Question: My app is crashing for some reason after pressing a tableView cell. It doesn't crash the first time but it crashes after couple of time navigating through the table.
Here is my console:

After doing some debugging, if I removed this line of code, it doesn't crash.
'''
[[NSTimeZone localTimeZone] secondsFromGMT] / 30
'''
Here is my viewDidLoad for DetailViewController:
'''
titleLabel.text = [newsArticle objectForKey:@"Series"];
timeLabel.text = [newsArticle objectForKey:@"Duration"];
guestsLabel.text = [newsArticle objectForKey:@"Guests"];
descTextView.text = [newsArticle objectForKey:@"Content"];
'''
"newsArticle" is: NSDictionary variable.
Any ideas why is this happening? Any advice will be appreciated :)
Thanks
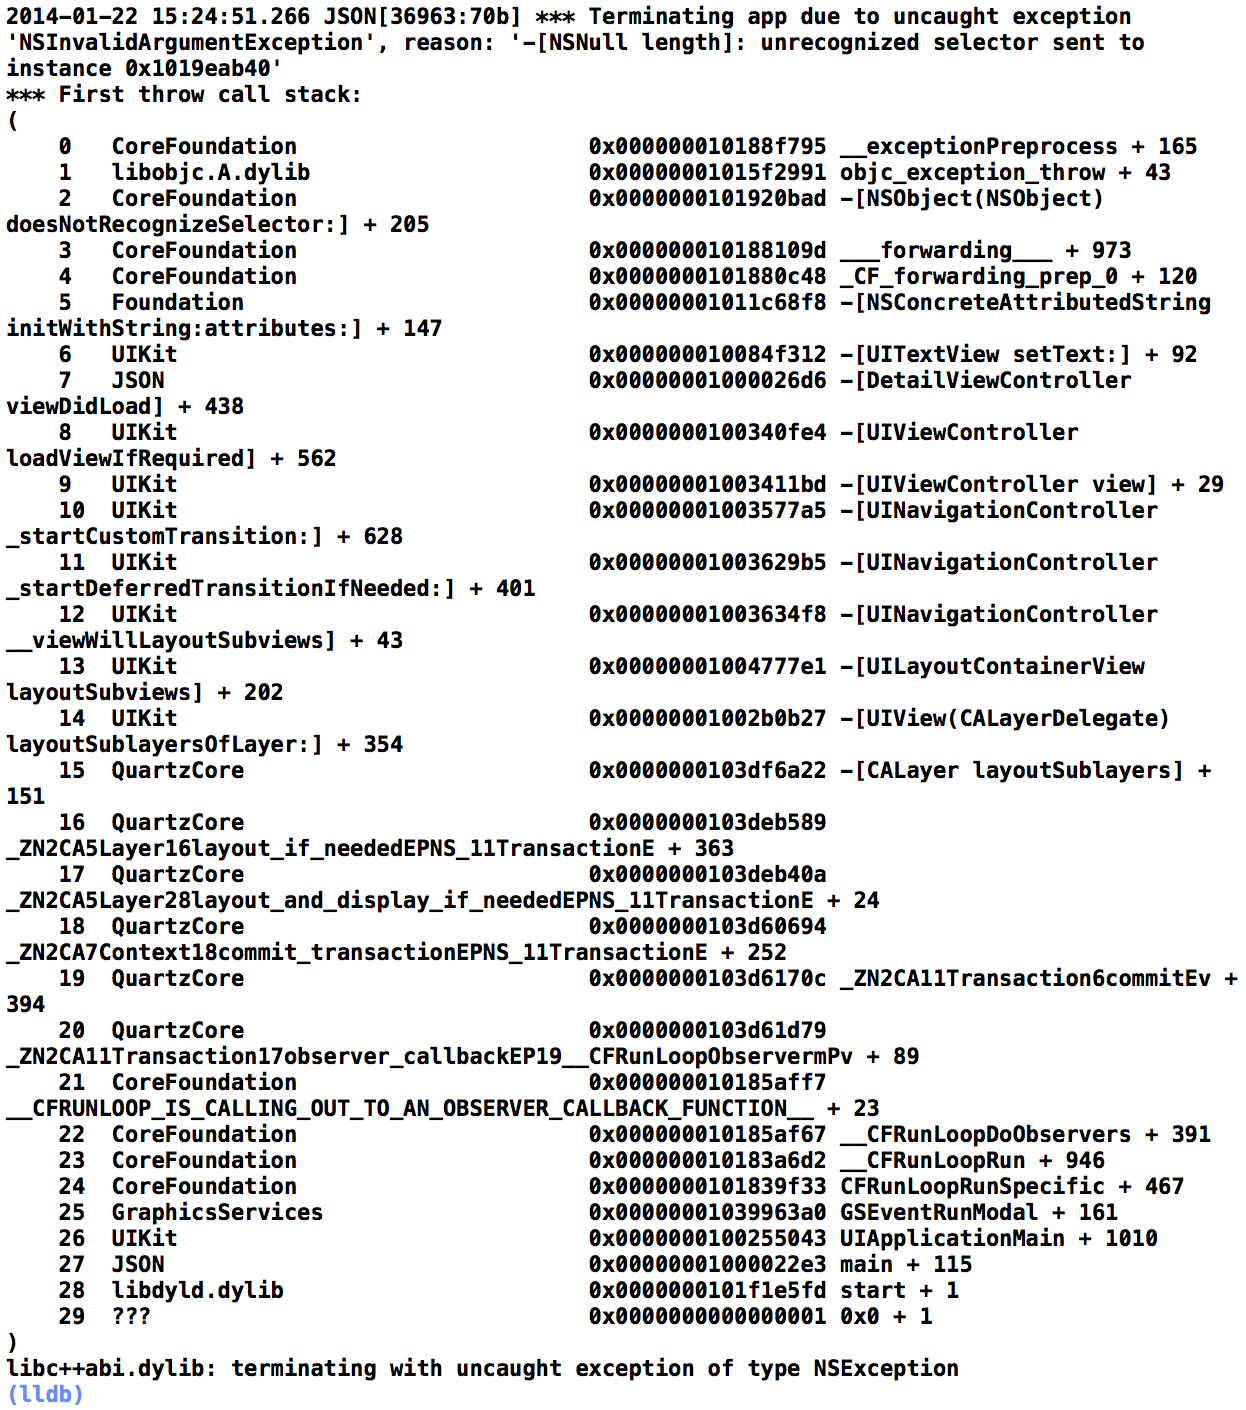
Answer: Found the issue:
There were some items that weren't available on all options so I I used this code to prevent it from crashing and letting the user know that there is no data available:
'''
if (![dictionary objectForKey:@"Guests"] isKindOfClass:[NSNull class]]) {
gueststxt.text = [newsArticle objectForKey:@"Guests"];
} else {
gueststxt.text = @"No Data";
}
'''
Just posted this in case someone comes across this issue.